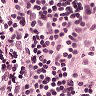
Metastatic tissue present: no